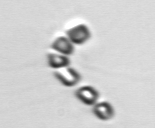
Label: Chaetoceros